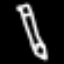
Label: pencil